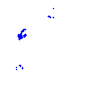
Particle: pion